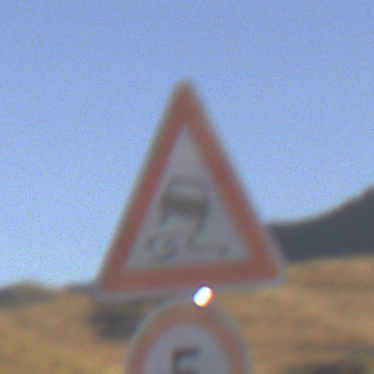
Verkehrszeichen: SchleuderOderRutschgefahr
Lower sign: Geschwindigkeit5
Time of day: SunriseSunset
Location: Outdoor (Nature)
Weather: Clear
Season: NotSpecified
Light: Natural